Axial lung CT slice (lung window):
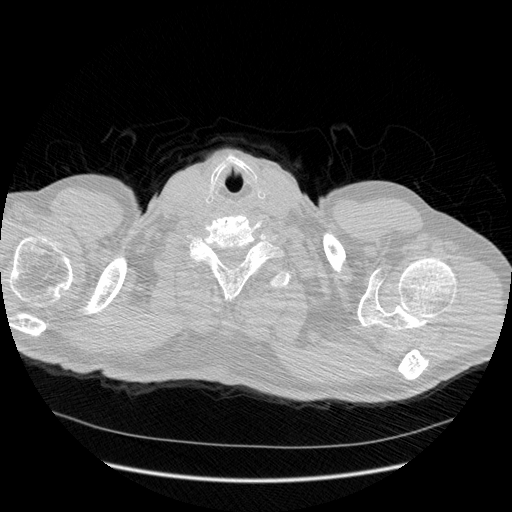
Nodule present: no